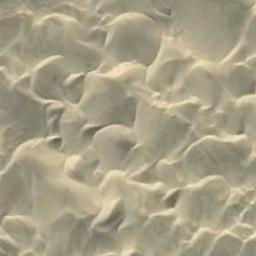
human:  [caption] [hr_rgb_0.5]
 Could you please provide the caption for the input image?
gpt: The desert is full of white sand .

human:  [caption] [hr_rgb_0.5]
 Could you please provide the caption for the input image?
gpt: The desert has yellow sand and some pyramidal dunes .

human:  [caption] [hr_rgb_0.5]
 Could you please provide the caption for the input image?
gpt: This is a yellow desert with wavy stripes .

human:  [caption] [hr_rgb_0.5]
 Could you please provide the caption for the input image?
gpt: There are many lines in the desert .

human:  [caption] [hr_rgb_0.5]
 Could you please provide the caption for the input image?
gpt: A yellow desert with many dunes .